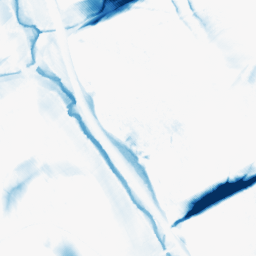
Category: morphological
Decomposition family: morphological_diamond
Decomposition parameters: operation: closing
radius: 20
Upsampling method: sinc_hamming
Upsampling parameters: scale: 2
kernel_size: 8
Upsampling scale: 2